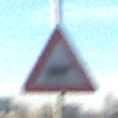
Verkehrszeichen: ViehtriebLinks
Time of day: MorningAfternoon
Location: Outdoor (Nature)
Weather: Clear
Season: NotSpecified
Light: Natural